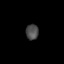
Tissue: lung
Cell type: Epithelial cells
Senescence score: 0.2057
Nuclear area (px): 192
Mean DAPI intensity: 74.604